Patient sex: M
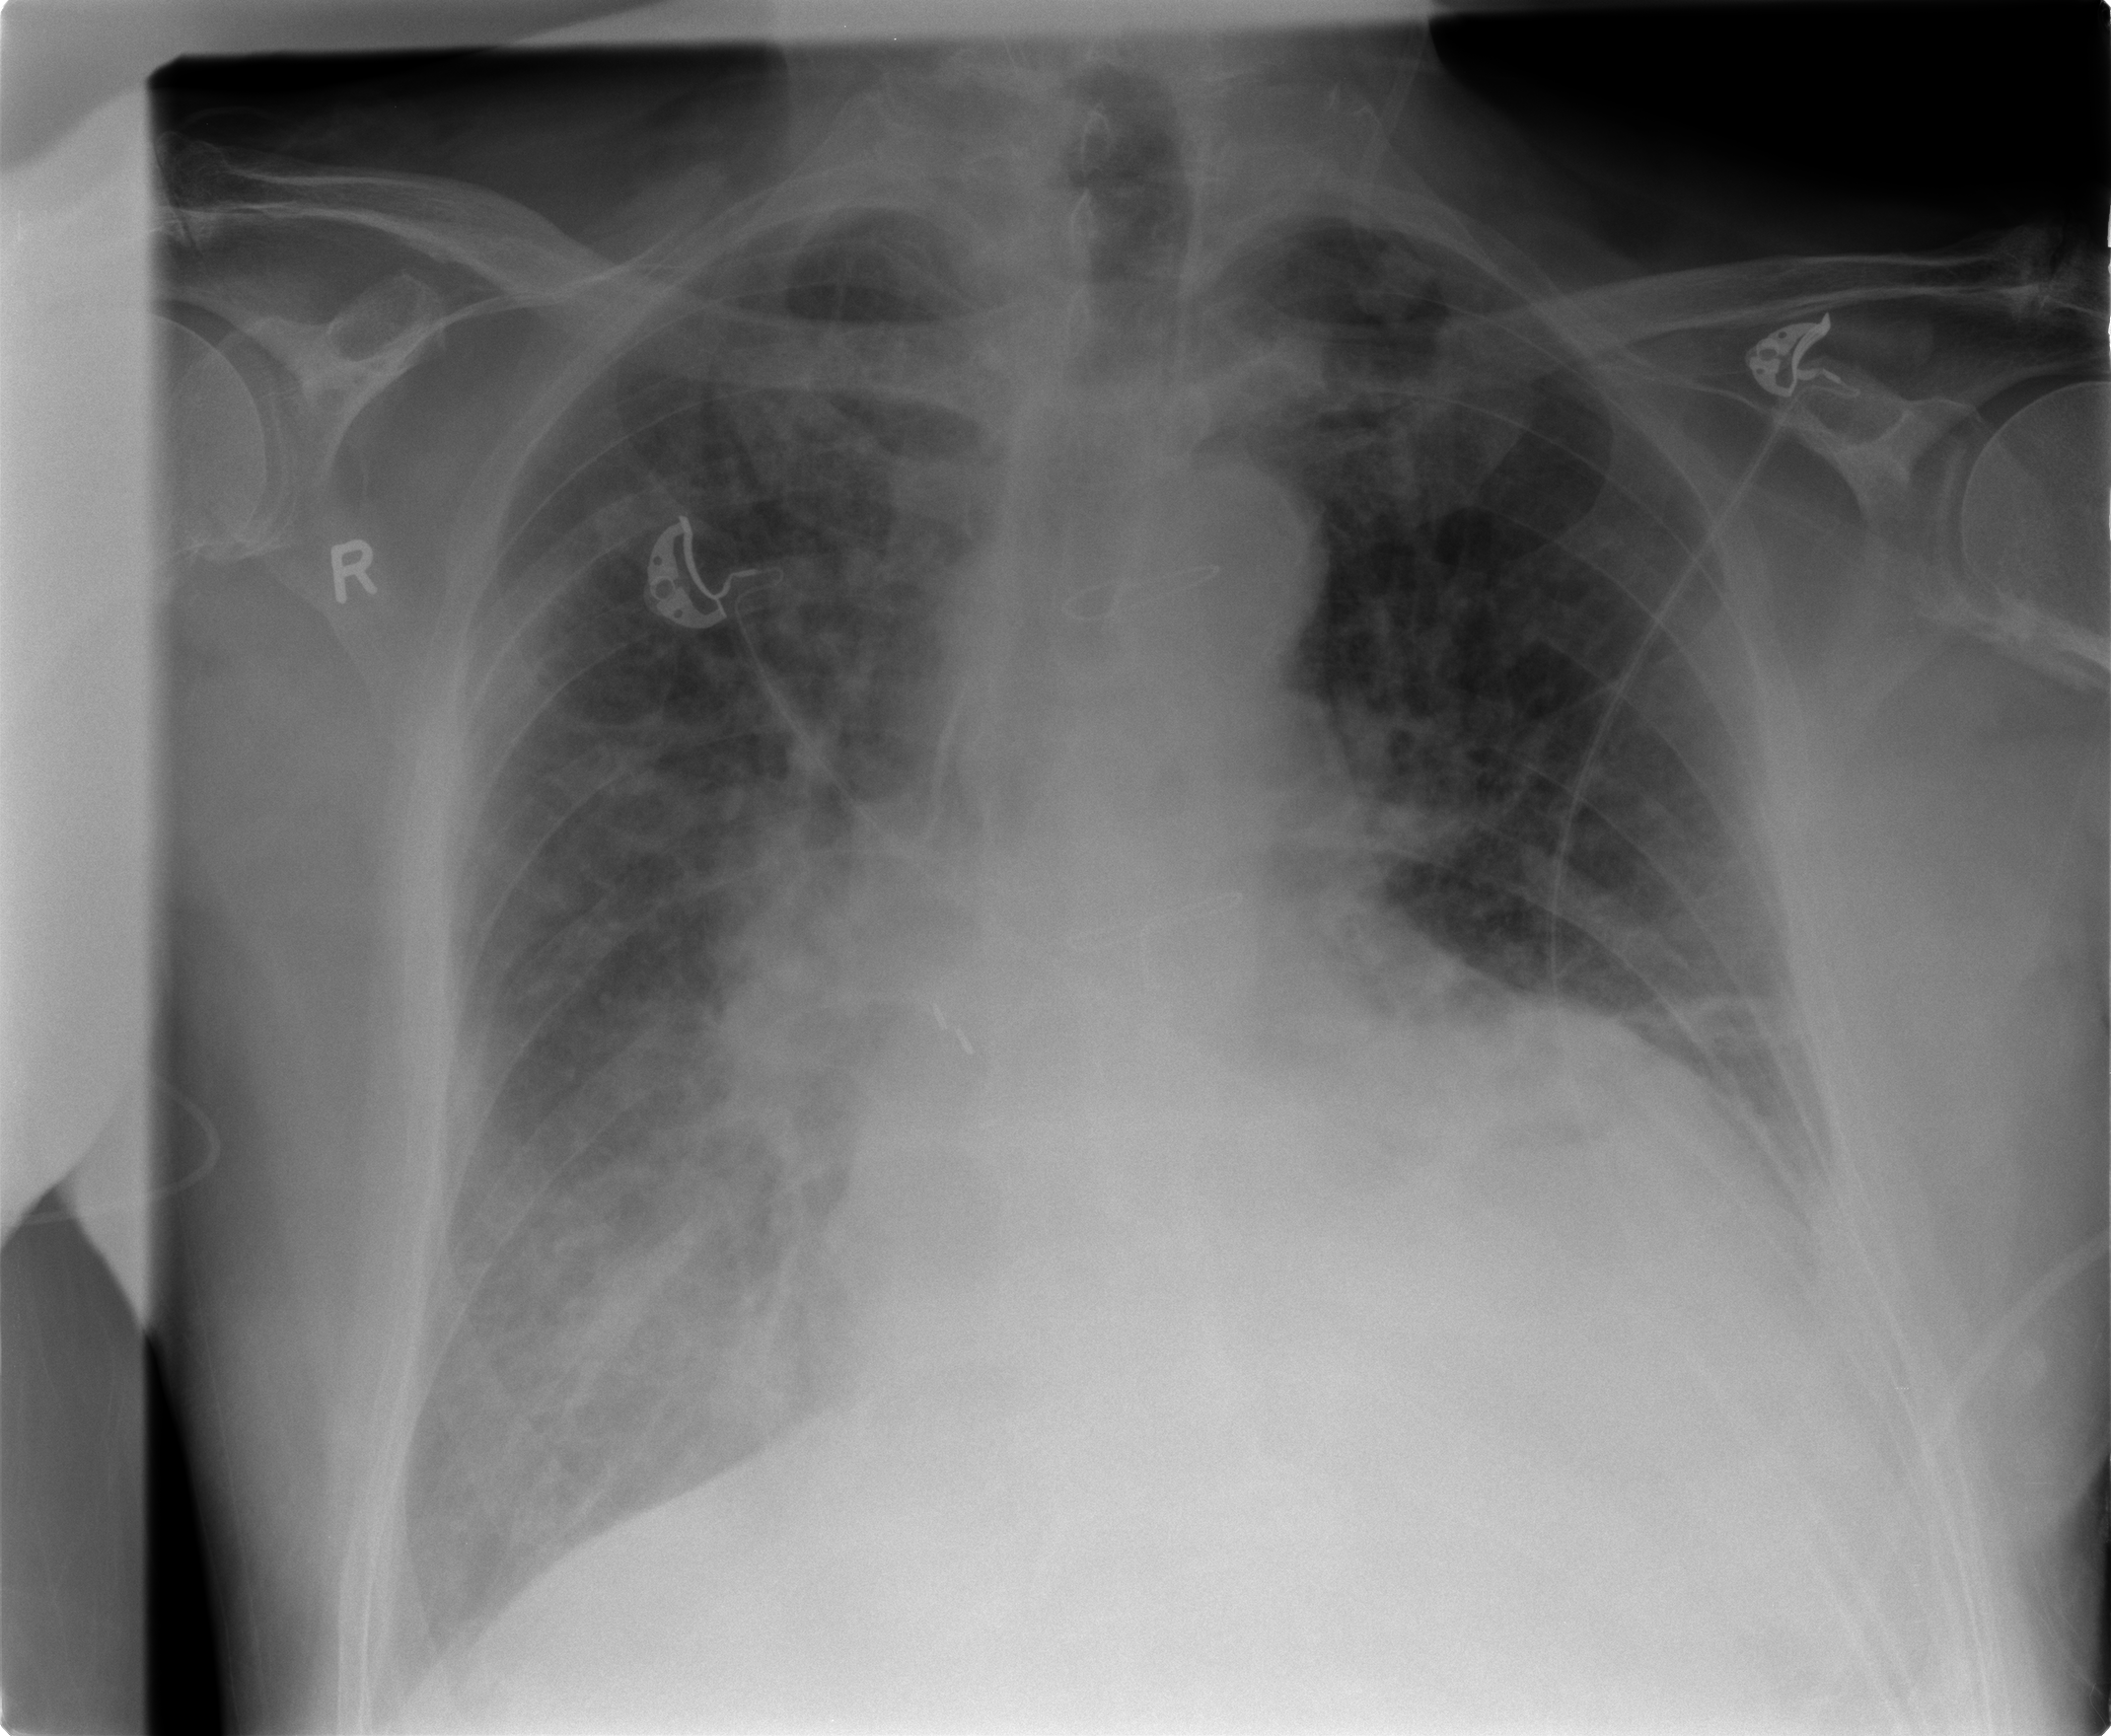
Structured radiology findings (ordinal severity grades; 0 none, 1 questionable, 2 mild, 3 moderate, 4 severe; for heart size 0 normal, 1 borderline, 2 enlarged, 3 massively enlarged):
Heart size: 2
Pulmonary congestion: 3
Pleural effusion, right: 3
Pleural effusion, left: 2
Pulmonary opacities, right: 3
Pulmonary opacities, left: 2
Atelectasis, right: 2
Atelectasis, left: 2